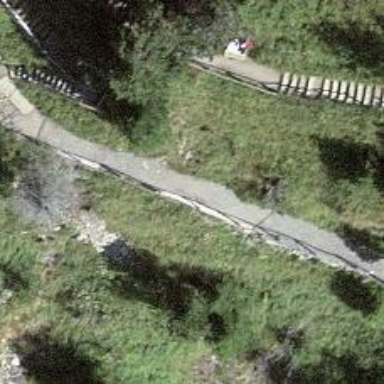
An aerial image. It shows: Unpaved footway.